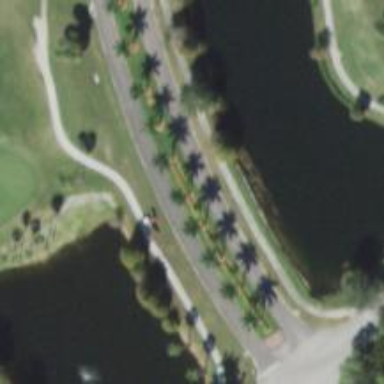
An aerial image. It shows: Path designated for golf carts.